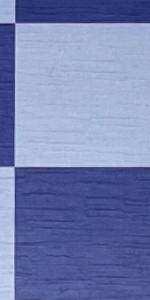
Label: Empty